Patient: sex F, age 71
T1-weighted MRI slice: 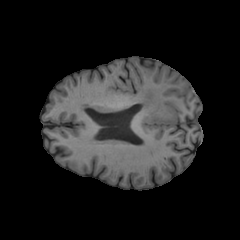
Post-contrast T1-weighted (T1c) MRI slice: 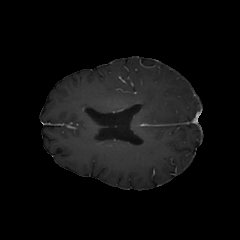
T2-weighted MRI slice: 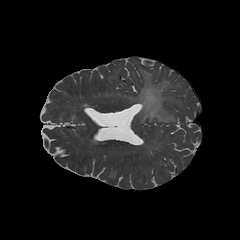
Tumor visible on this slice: yes
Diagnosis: Astrocytoma, IDH-mutant
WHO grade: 2